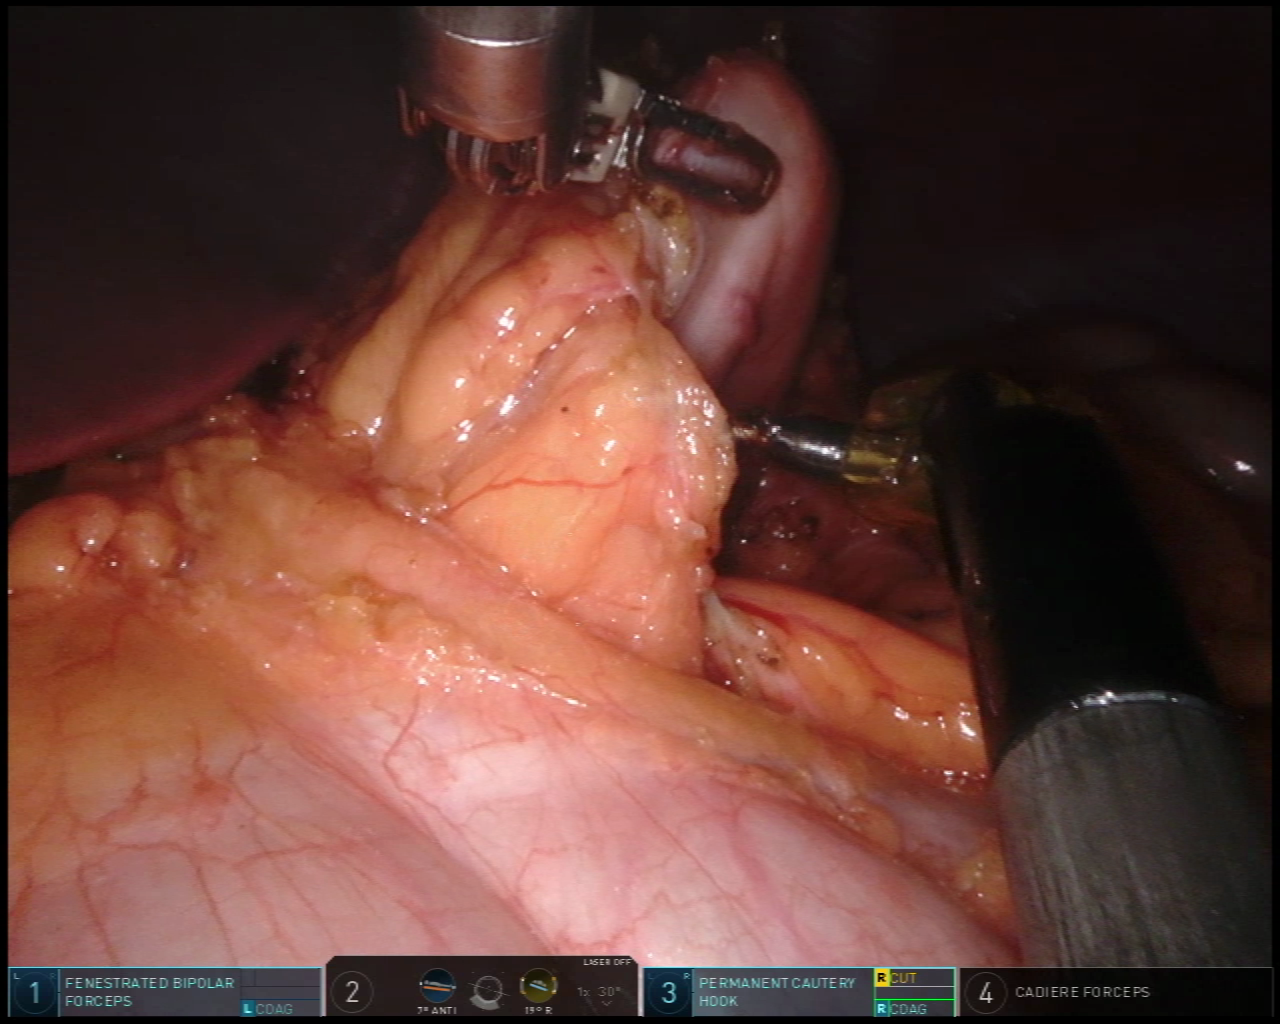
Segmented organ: stomach
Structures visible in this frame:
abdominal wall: yes
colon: yes
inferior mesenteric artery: no
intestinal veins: no
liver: yes
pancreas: no
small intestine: no
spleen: no
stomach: yes
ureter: no
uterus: no
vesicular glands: no